Interaction volume radius: 10 \u00c5
Interaction volume height: 20 \u00c5
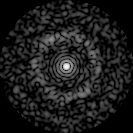
Disorder parameter: 0.8228